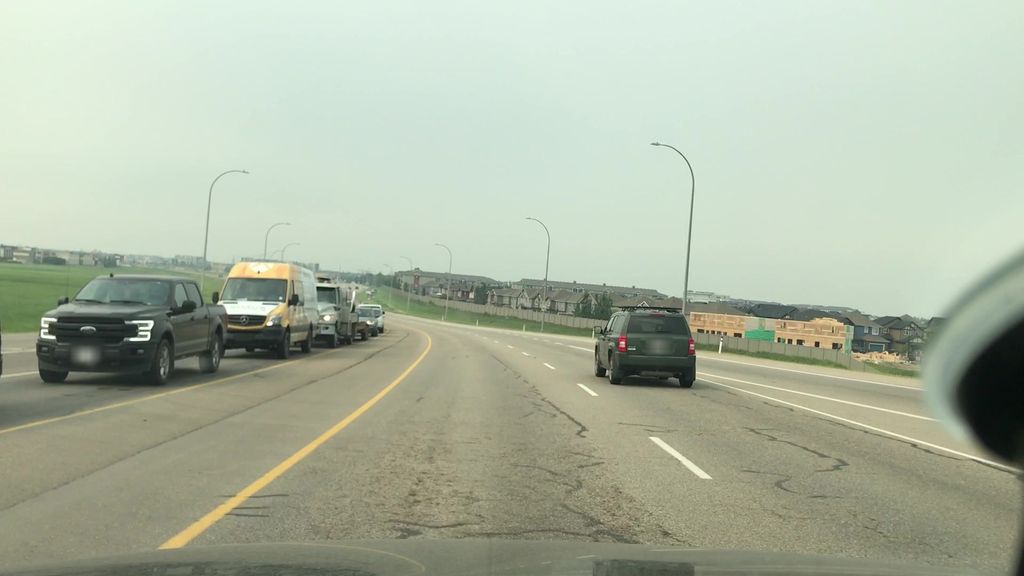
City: edmonton